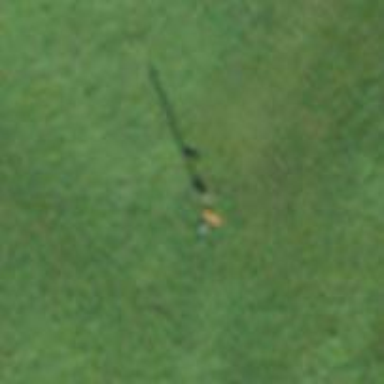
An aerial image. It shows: View of pole with roofed pipeline marker.